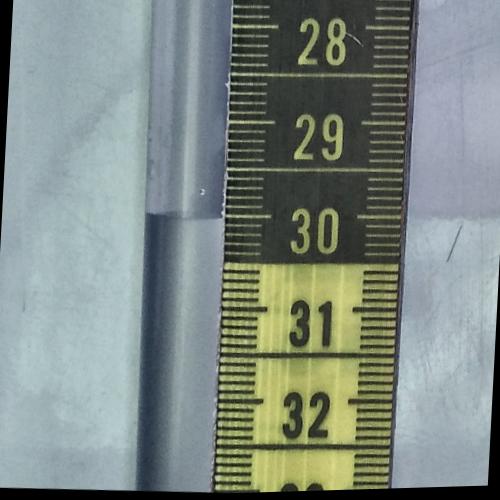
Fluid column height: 30.0 cm